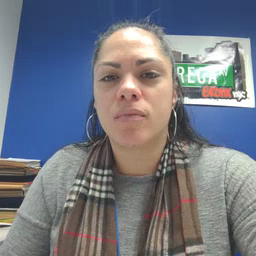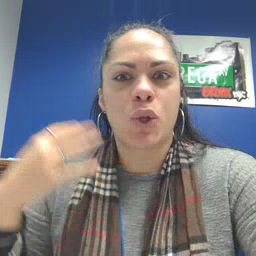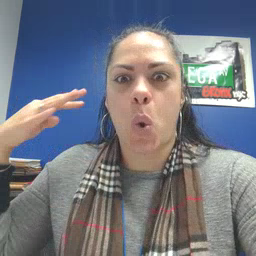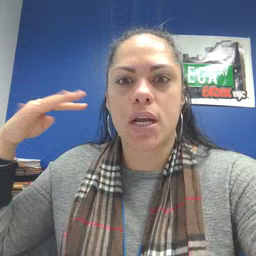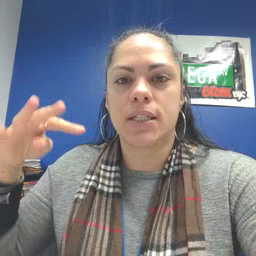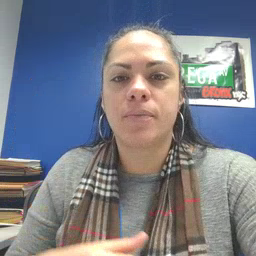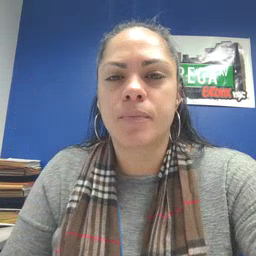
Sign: noisy